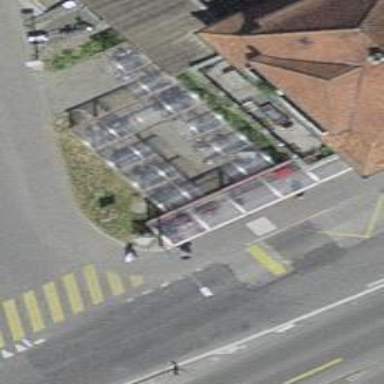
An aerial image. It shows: Building with shed for bicycle parking.